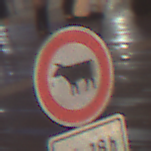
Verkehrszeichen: VerbotViehtrieb
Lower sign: ZeitangabenOhneBeschraenkungAufWochentage1
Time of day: Night
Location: Outdoor (Urban)
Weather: PartlyCloudy
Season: NotSpecified
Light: Natural